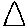
Label: triangle